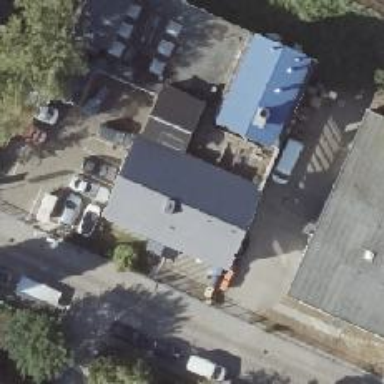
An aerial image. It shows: Car repair shop.